Field crop: maize
Growth stage: 2
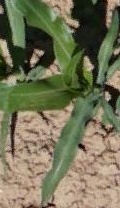
Species: maize